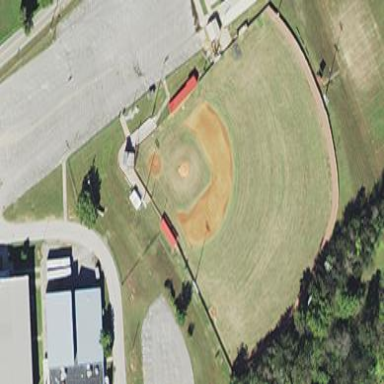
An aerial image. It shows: Baseball pitch for leisure land.